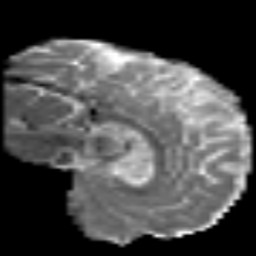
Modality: MD
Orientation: sagittal
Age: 43
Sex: male
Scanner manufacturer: siemens
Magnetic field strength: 3 T
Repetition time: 6.1 s
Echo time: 0.101 s